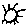
Label: sun